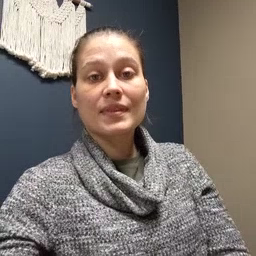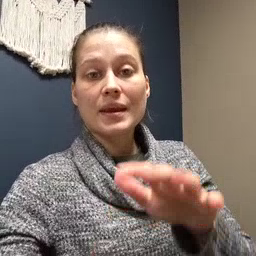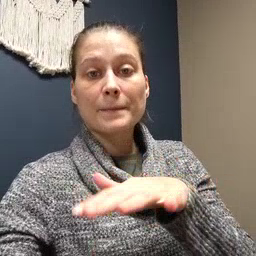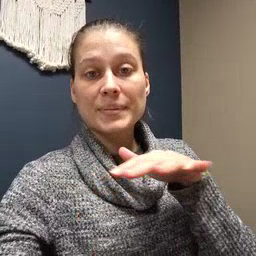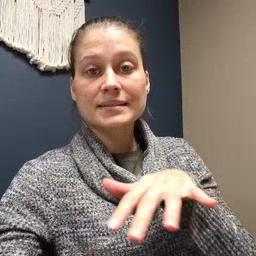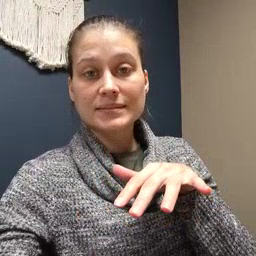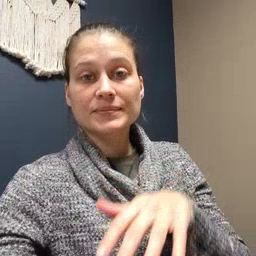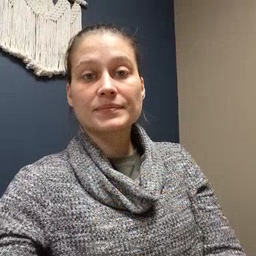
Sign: mitten